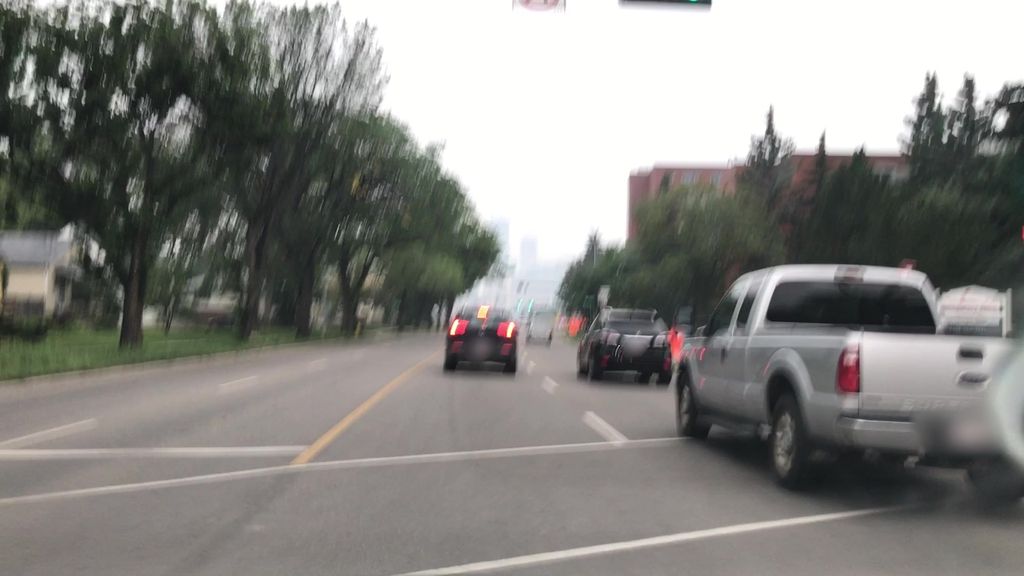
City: edmonton